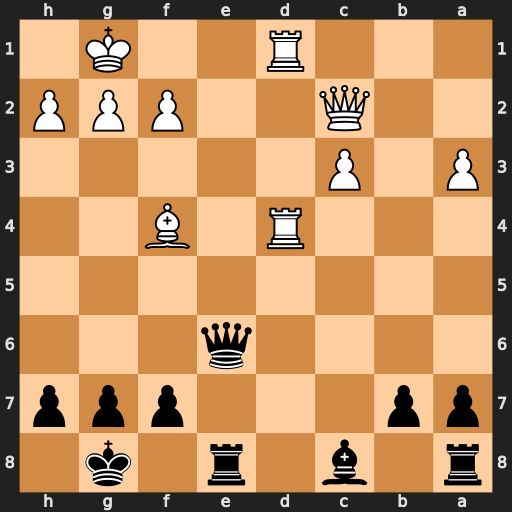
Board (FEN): r1b1r1k1/pp3ppp/4q3/8/3R1B2/P1P5/2Q2PPP/3R2K1
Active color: b
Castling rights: -
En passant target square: -
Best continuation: Qe1+ Rxe1 Rxe1#